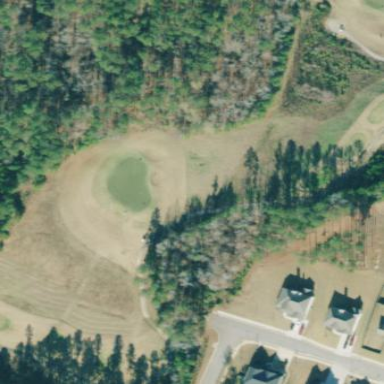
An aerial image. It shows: Area with grass used as rough in golf course.